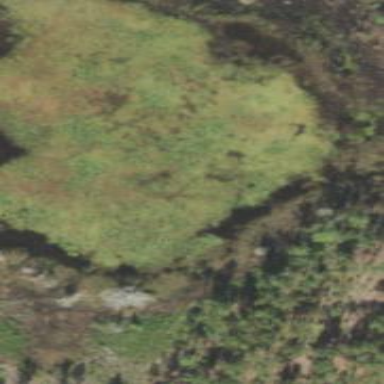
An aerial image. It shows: Wetland area characterized by wet meadow.